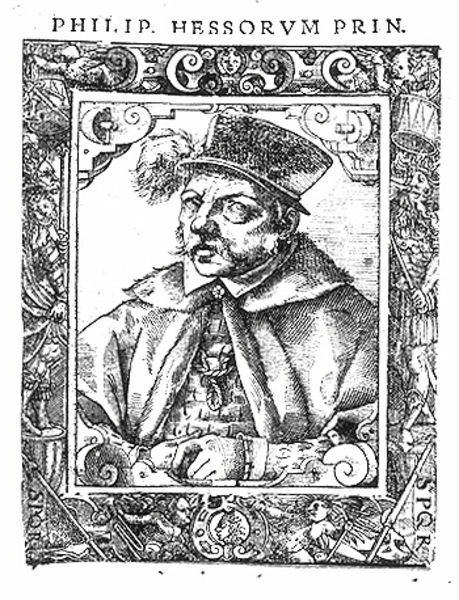
Titel: Bildnis des Landgrafen Philipp I. von Hessen, dem Großmütigen
Künstler: Tobias Stimmer
Institution: (Seriendruck)
Schlagwörter: feder, hand, mann, schatten, umhang, weiß, hut, mund, nase, ohr, profil, schwarz, stirn, zeichnung, blick, haube, ornament, alt, bart, gesichter, kappe, schnurrbart, augen, falten, gesicht, kragen, mensch, pelz, rahmen, ärmel, bildnis, hände, portrait, porträt, figur, mantel, kaufmann, blatt, knopf, ohren, renaissance, federbusch, holzschnitt, schrift, stab, kette, grafik, graphik, figuren, schnurbart, zeigefinger, inschrift, verzierung, quaste, druck, schraffur, stich, portait, seite, schwarzweiß, text, buchstaben, backenbart, bleistift, trommel, rom, buchseite, wappen, schnörkel, halbprofil, briefmarke, wams, prinz, adliger, edelmann, schnecke, ornamentik, kupferstich, monokel, verrückt, gamsbart, symbole, römisch, latein, spqr, hufeisen, lateinisch, philipp, rollwerk, federbuschen, hessen, knollennase, philip, phillip, personen am rand, rollwerkstil, prin, hessorum, prinz von hessen, postmarke